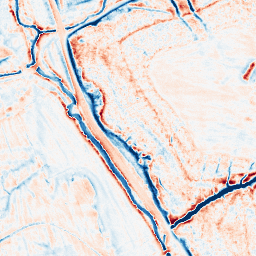
Category: edge_preserving
Decomposition family: anisotropic_diffusion
Decomposition parameters: iterations: 50
kappa: 100
gamma: 0.1
Upsampling method: edge_directed
Upsampling parameters: scale: 4
Upsampling scale: 4